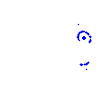
Particle: proton